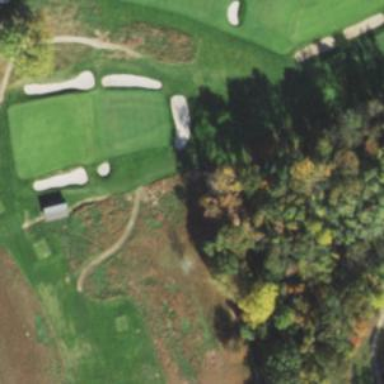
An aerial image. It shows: Pathway for golfing.